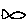
Label: fish